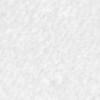
Label: no_change